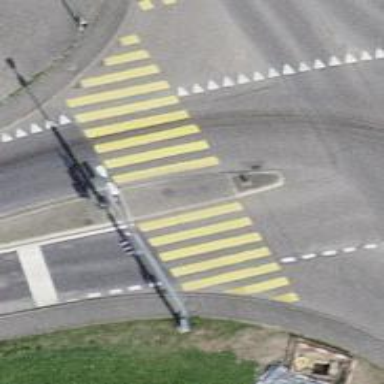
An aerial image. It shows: Zebra crossing on footway.